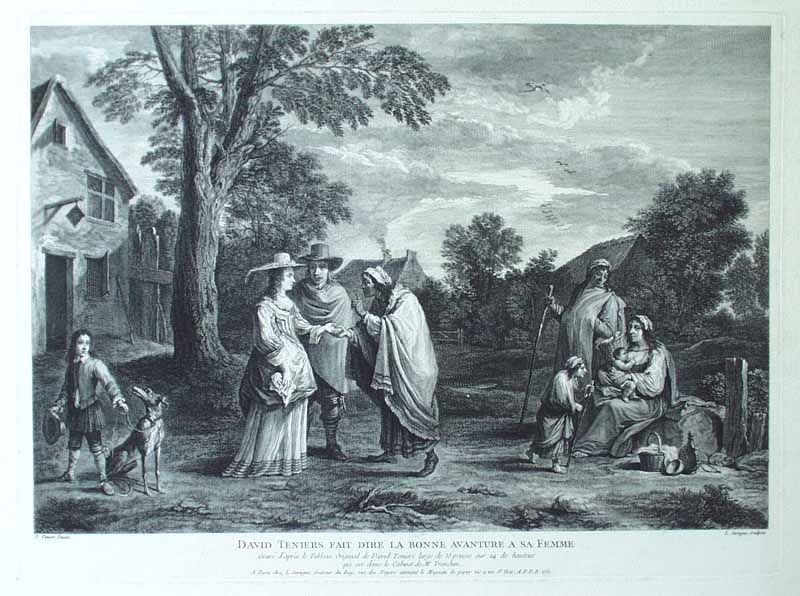
Titel: David Teniers fait dire la bonne avanture a sa femme
Künstler: Louis Surugue
Standort: Karlsruhe
Institution: Staatliche Kunsthalle Karlsruhe
Schlagwörter: blue, hat, men, people, robes, white, window, women, black, dress, gray, grey, lady, old, robe, sitting, talking, windows, woman, old woman, picture, print, smoke, cloud, clouds, food, frau, man, sky, tree, building, house, landscape, houses, trees, village, boy, child, grass, bushes, road, drawing, black and white, bonnet, mother, animals, bird, dog, dogs, etching, hats, leash, sketch, birds, boots, french, couple, pair, cloudy, breast, children, door, town, outside, baum, human, basket, beggar, cape, cloak, leaves, family, buildings, walk, pencil, animal, home, finger, cane, baby, chimney, holland, humans, land, stick, shepherd, staff, pet, rest, hund, text, barn, sign, countryside, picnic, david, wealthy, colony, holding, baskets, colonial, kupferstich, old lady, hirten, hirte, pilgrim, tre, teniers, tavern, breat, period, in, franch, bettler, groups, illustation, guys, barter, breast feeding, gossiping, david teniers, niederlände, begegnung, la bonne avanture a sa femme, holdinh, old hag, preganent, babu, \baby, mouther, kleinkind, bonne, avanture, la bonne avanture, children baby